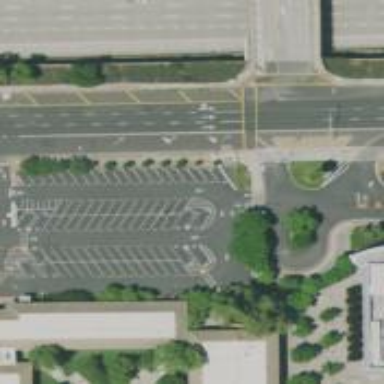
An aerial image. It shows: Solid stop line on the road marking.